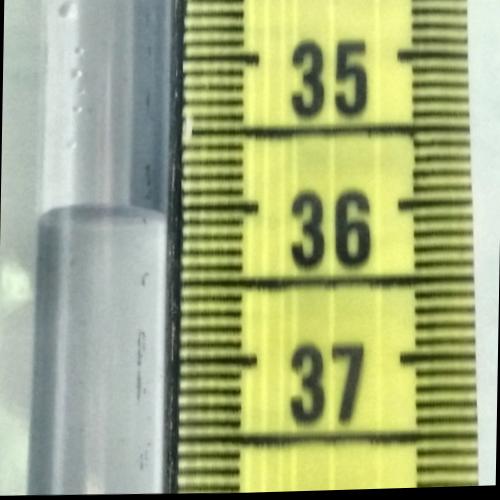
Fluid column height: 36.0 cm